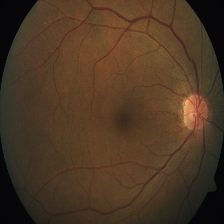
Diabetic retinopathy grade: Severe